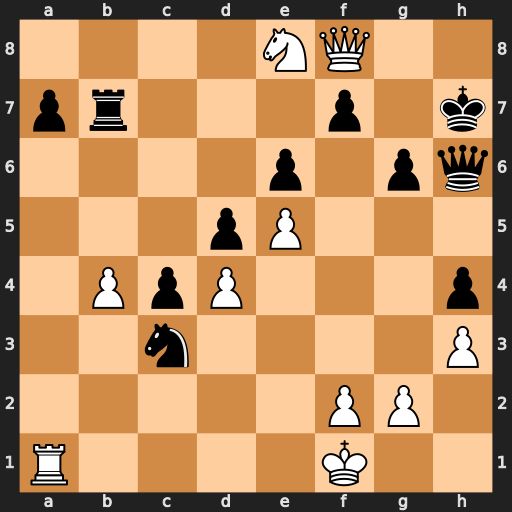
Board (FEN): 4NQ2/pr3p1k/4p1pq/3pP3/1PpP3p/2n4P/5PP1/R4K2
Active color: w
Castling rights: -
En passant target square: -
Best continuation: Nf6#